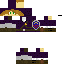
A male human skin with dark skin, wearing brown long hair dressed in a blue hoodie and black pants, featuring a closed mouth.